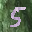
Label: 5